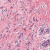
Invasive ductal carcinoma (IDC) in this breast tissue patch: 1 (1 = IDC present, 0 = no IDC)